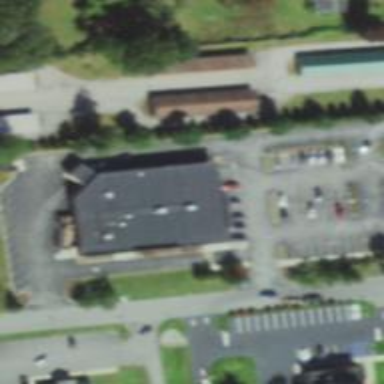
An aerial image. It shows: Pharmacy providing healthcare services.